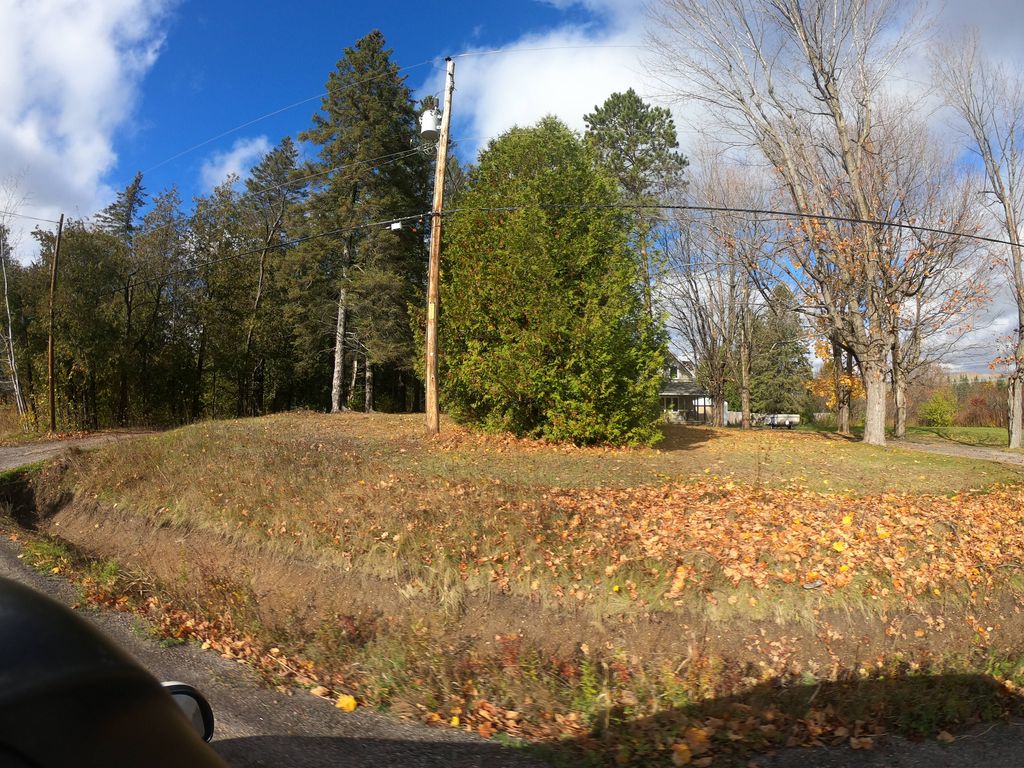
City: ottawa-gatineau